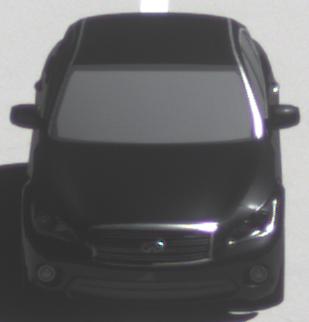
Make: Infiniti
Model: M 37
Detailed model: M (Y51)
Model produced from: 2010/10
Model produced until: 2013/11
Doors: 4
Color: black
Road condition: dry road
Daytime: midday
Contrast: high contrast